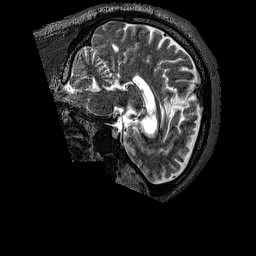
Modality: T2w
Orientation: sagittal
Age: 42
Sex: male
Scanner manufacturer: siemens
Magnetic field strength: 3 T
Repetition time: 3.2 s
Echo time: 0.567 s